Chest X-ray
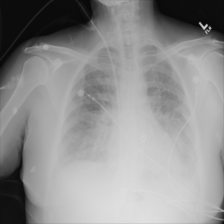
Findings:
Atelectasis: negative
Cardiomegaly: negative
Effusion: negative
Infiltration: negative
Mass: negative
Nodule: negative
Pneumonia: negative
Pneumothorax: negative
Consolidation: negative
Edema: negative
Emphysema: negative
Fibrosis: negative
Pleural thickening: negative
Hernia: negative